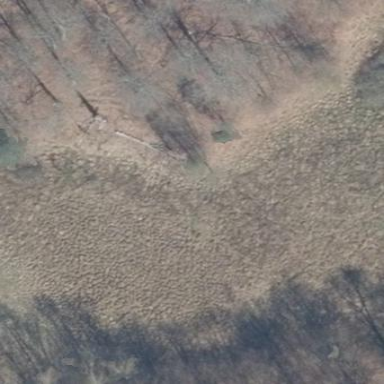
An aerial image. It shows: Beautiful meadow.